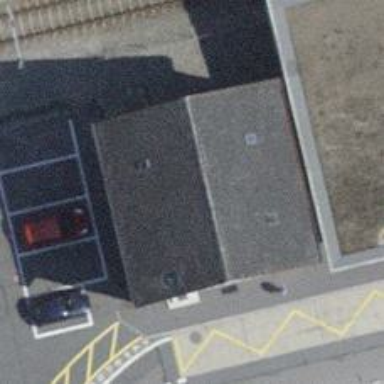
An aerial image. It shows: Railway station.